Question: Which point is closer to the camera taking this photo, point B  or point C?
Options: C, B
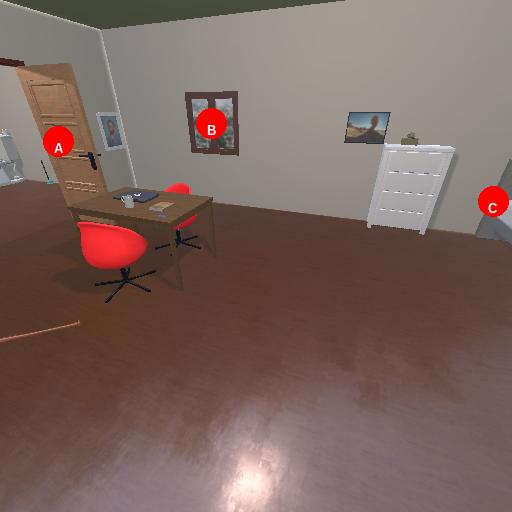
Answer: C